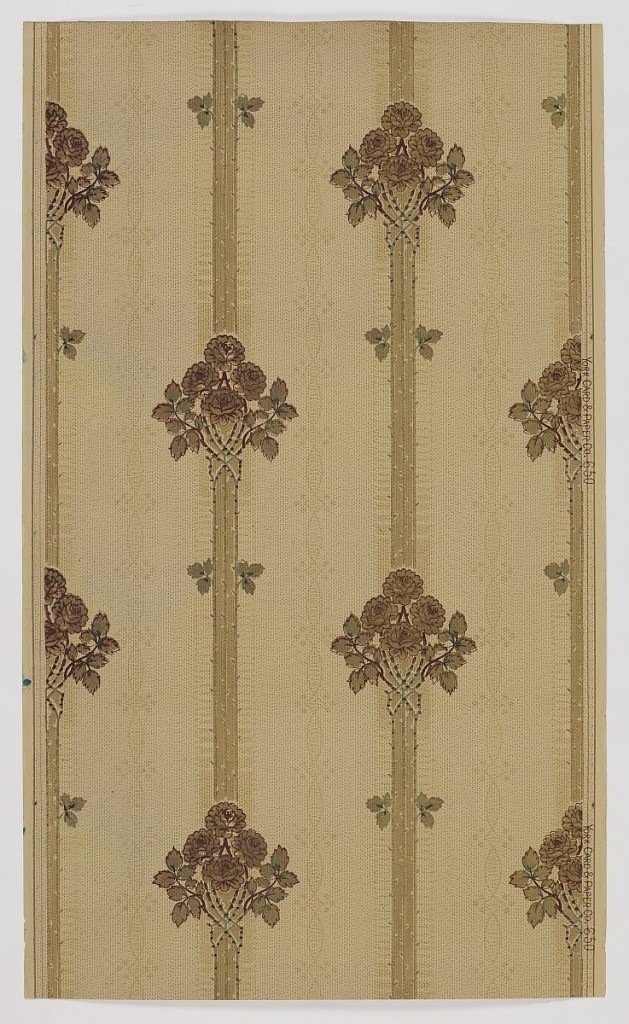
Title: Sidewall
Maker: York Card & Paper Co., 1891
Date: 1905–1915
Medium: Machine-printed paper
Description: Floral stripe design. Repeating motif of bouquet with four roses at top of "v" formation of rose foliage. The rose stems form the outside edges of the stripe. A pair of leaves appears on either side of the stripe mid way between to bouquets. Printed in metallic gold and green pigments and brown on tan background.